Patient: sex M, age 35
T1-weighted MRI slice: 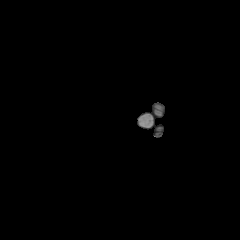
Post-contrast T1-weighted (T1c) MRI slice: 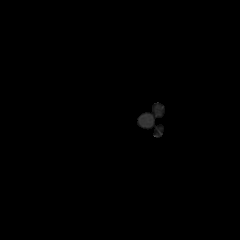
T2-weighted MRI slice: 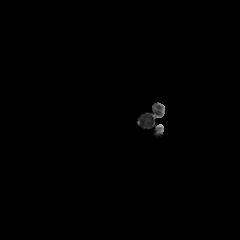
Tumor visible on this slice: no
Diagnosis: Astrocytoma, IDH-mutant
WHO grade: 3